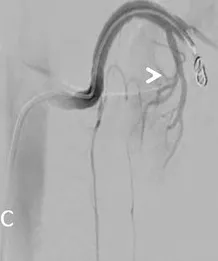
D) Post-embolization (at 3 months) MRI T1W imaging showing reduction in tumor size (curved arrow).
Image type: radiology (mri)